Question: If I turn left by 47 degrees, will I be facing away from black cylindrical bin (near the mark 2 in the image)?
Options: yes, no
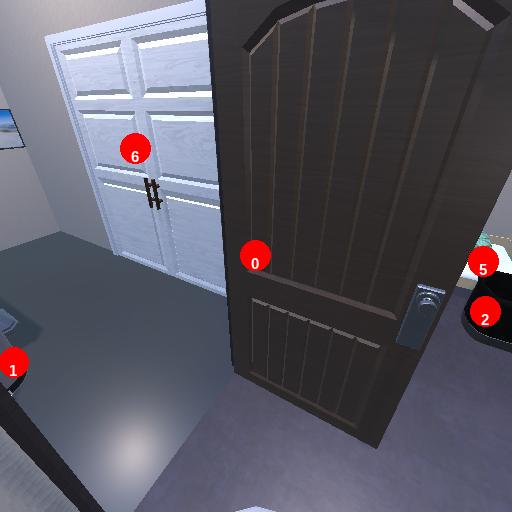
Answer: yes